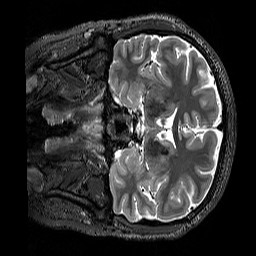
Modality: T2w
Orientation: coronal
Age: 22
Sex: female
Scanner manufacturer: siemens
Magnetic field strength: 3 T
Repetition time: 3.2 s
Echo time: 0.728 s